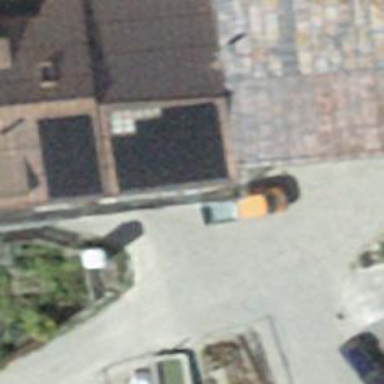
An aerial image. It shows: Post box.